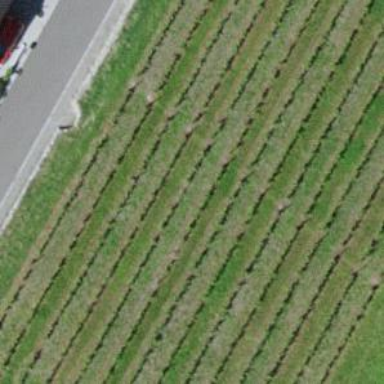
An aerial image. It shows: Vineyard growing grapes.